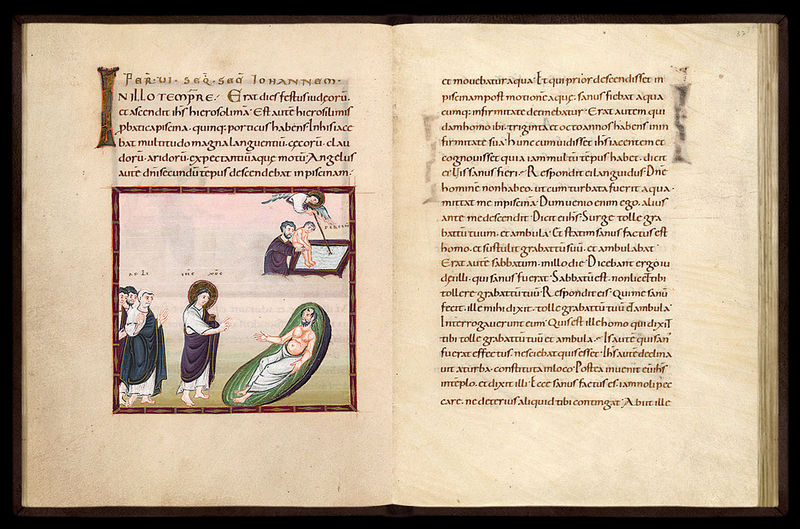
Titel: Egbert- Codex (Codex Egberti)
Institution: Trier, Stadtbibliothek/Stadtarchiv
Schlagwörter: blau, mann, nackt, wasser, frauen, grün, see, frau, männer, weiss, rot, malerei, bart, bibel, rahmen, bild, gewand, gold, kind, rosa, engel, schrift, stab, lila, rand, liegend, bad, krank, buch, seite, text, initiale, heiligenschein, seiten, nimbus, christus, jesus, segen, segnen, heilige, jünger, heilig, posaune, taufe, maria, aufgeschlagen, heilung, kranke, auferstehung, handschrift, latein, apostel, wunder, buchmalerei, lazarus, evangelium, codex, manuskript, erweckung, fusswaschung, martha, bidel, textbuchstaben, enbgel, gengel